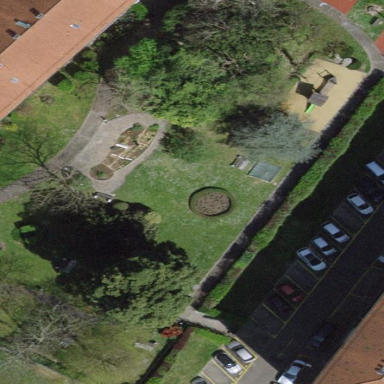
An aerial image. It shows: Lovely park for leisure and relaxation.